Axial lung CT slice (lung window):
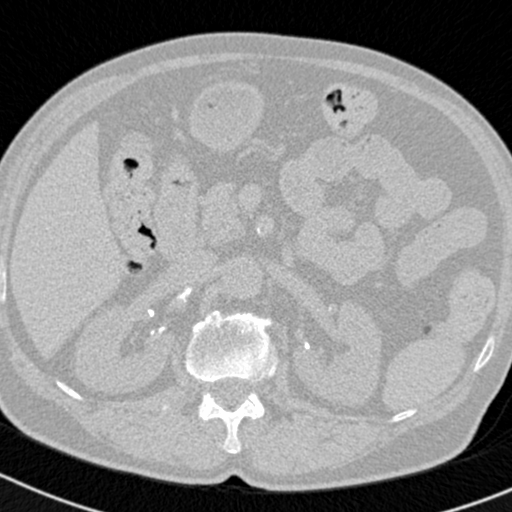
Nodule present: no